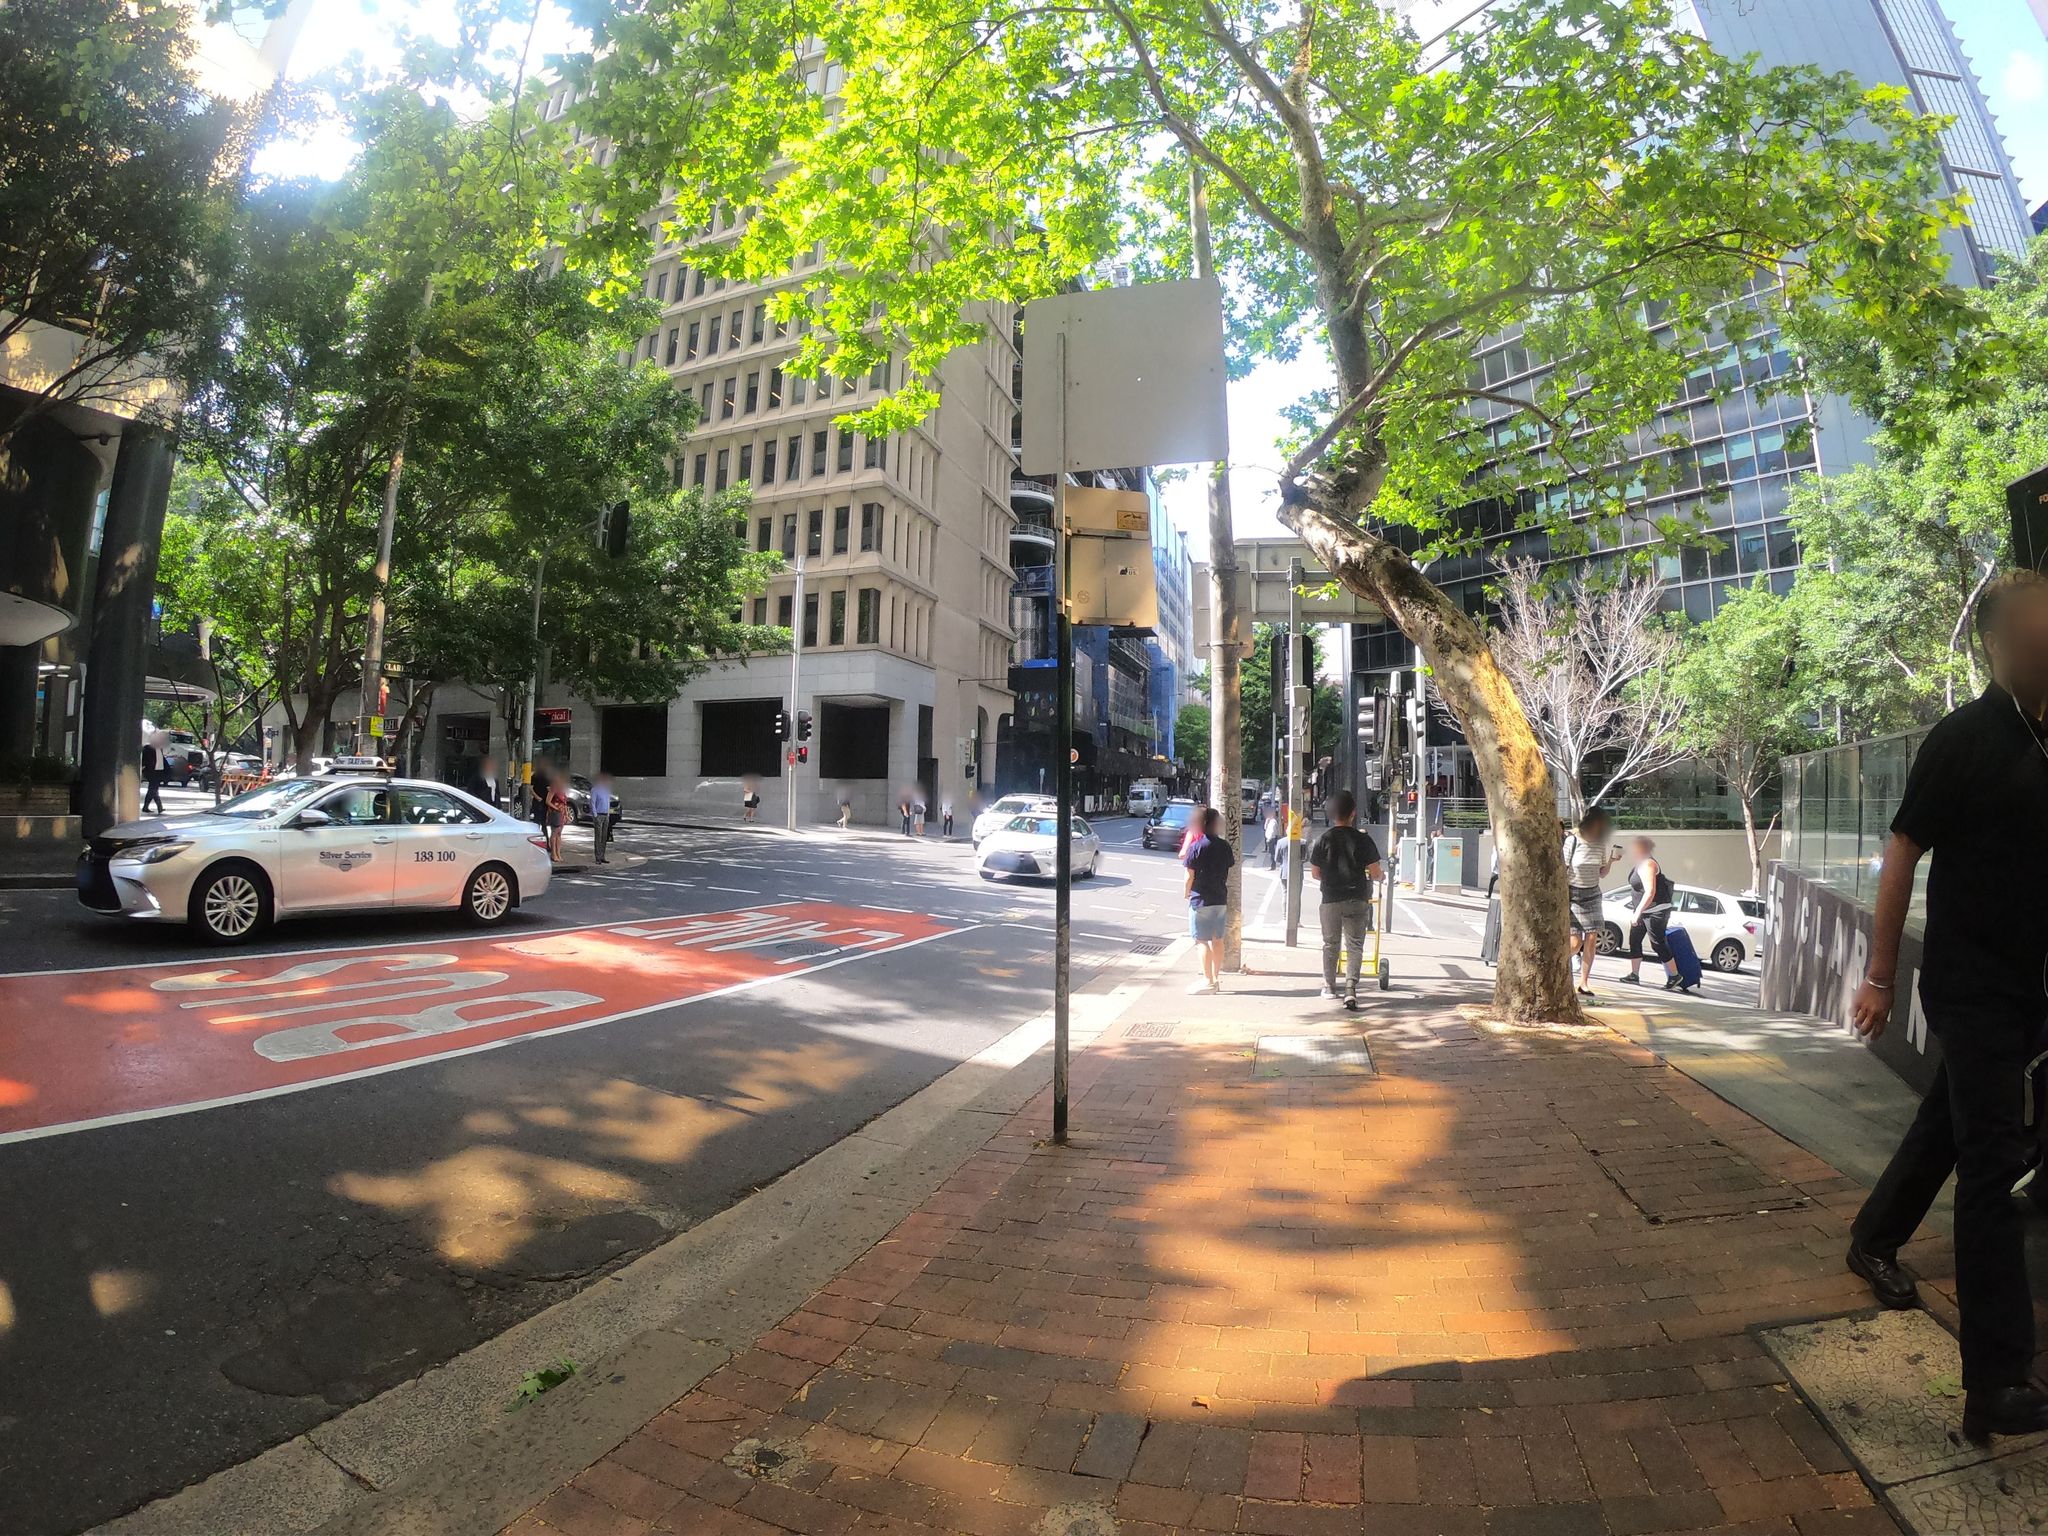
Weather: clear
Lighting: day
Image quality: good
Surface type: walking surface
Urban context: urban centre
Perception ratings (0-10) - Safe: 8.56, Lively: 9.85, Beautiful: 9.55, Boring: 2.02, Depressing: 6.52, Wealthy: 8.81